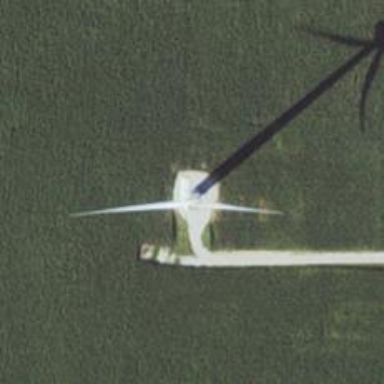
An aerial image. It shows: Wind generator with horizontal axis. The generator is wind turbine.